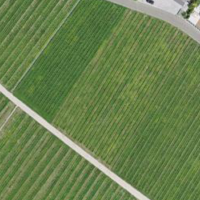
EUNIS habitat code: 55
Species observed at this site:
Cornu aspersum